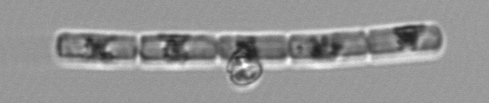
Label: Guinardia_delicatula